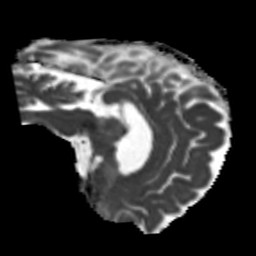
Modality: MD
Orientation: sagittal
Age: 66
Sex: male
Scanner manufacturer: siemens
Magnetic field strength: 3 T
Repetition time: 5.25 s
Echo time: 0.08 s